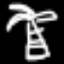
Label: palm tree